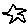
Label: star